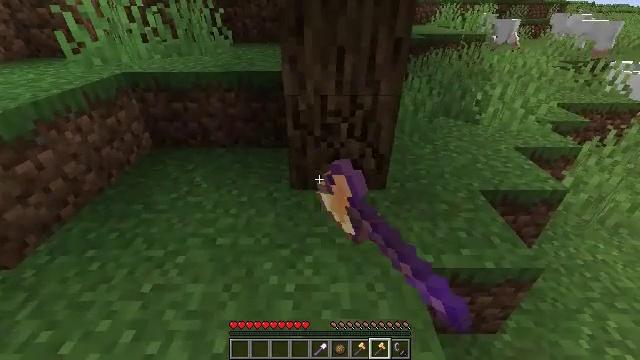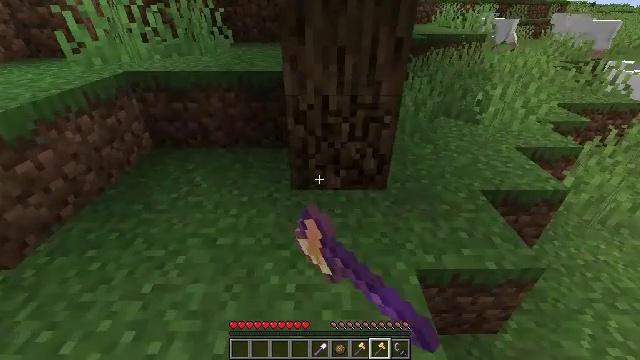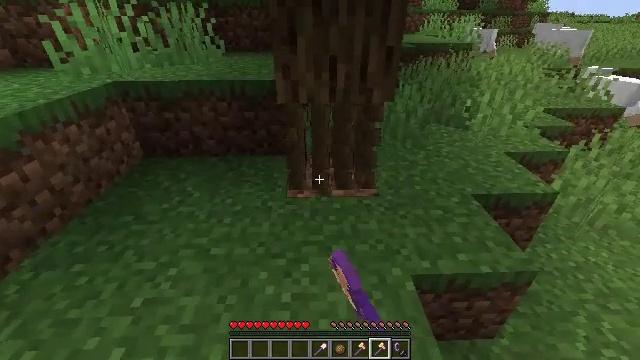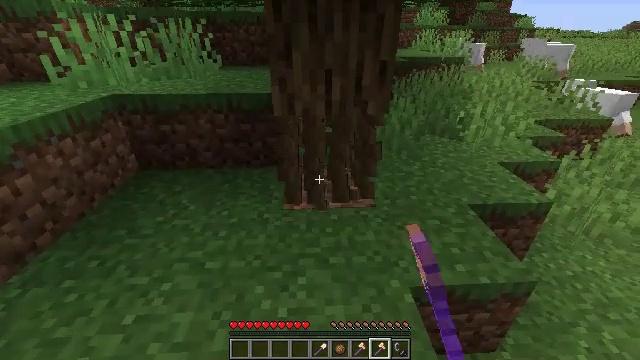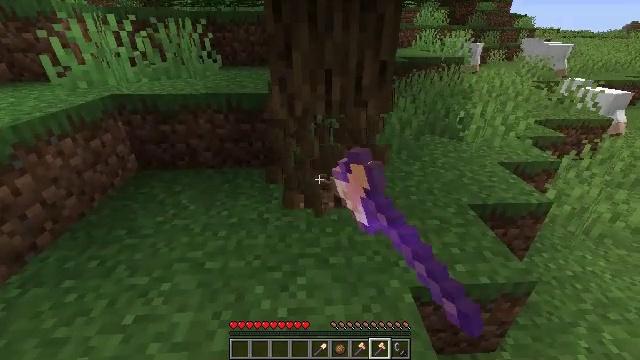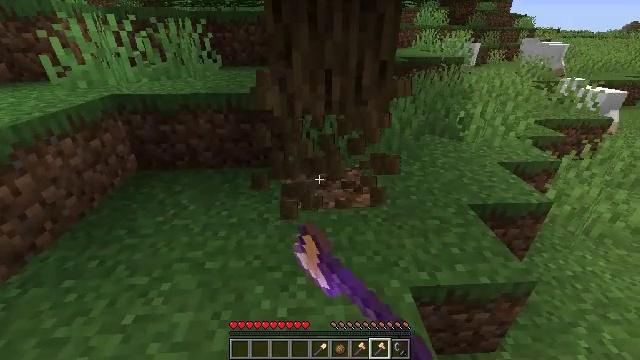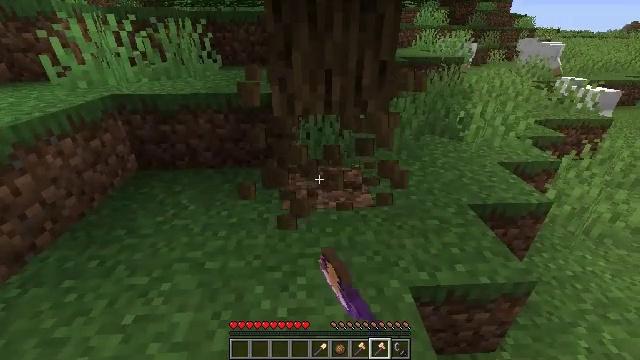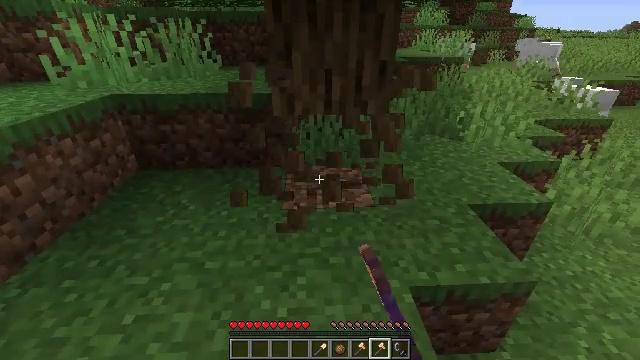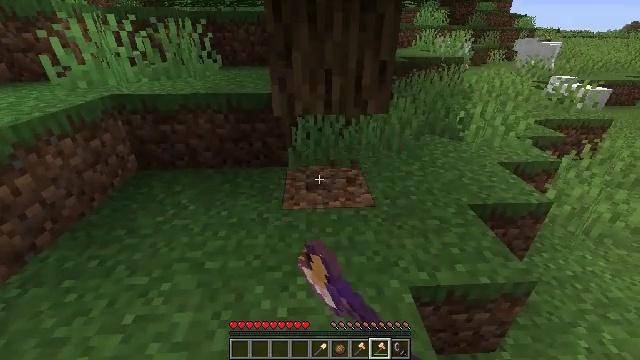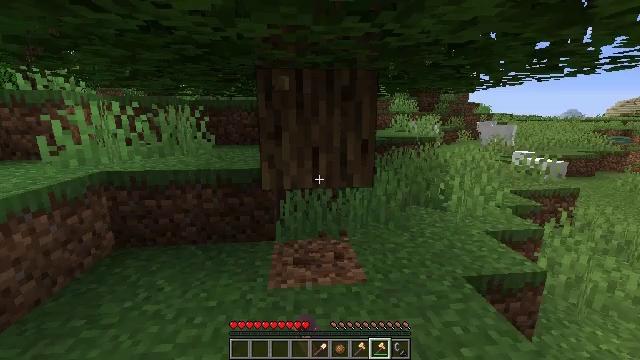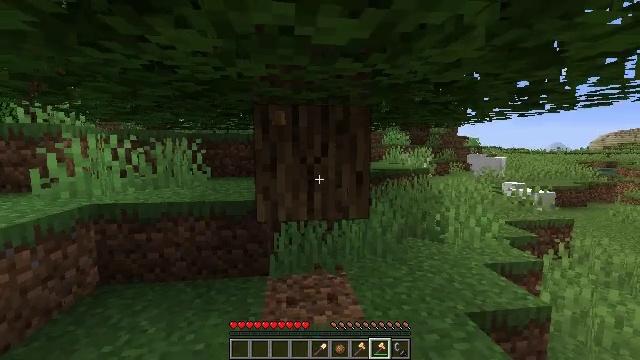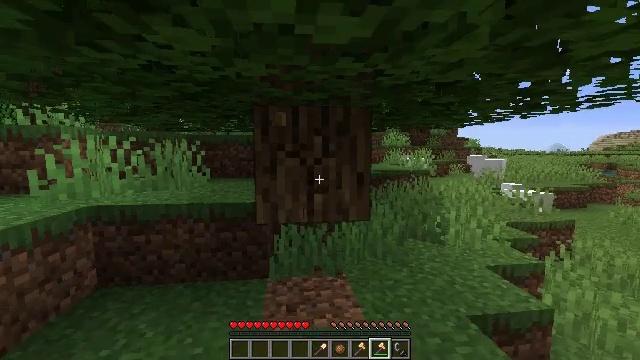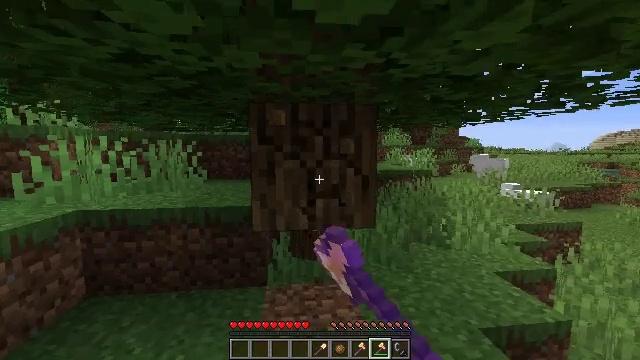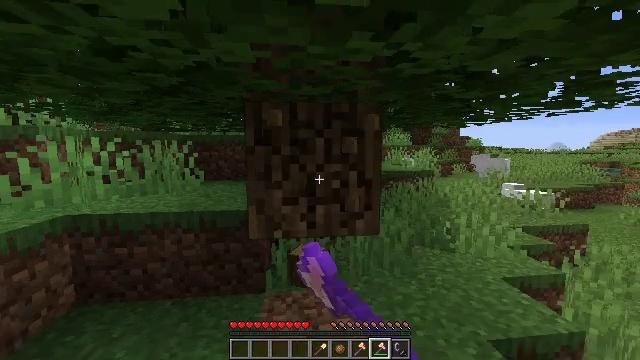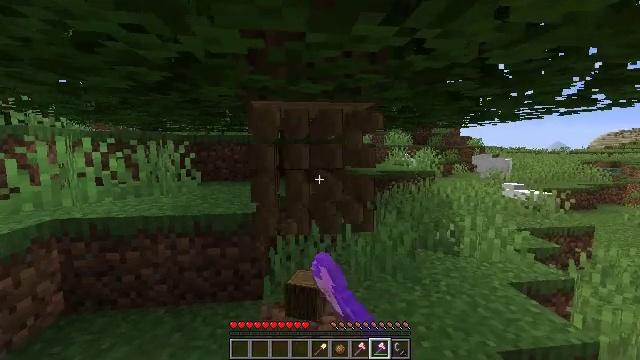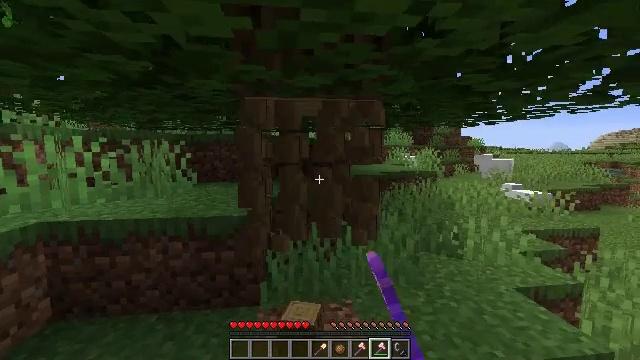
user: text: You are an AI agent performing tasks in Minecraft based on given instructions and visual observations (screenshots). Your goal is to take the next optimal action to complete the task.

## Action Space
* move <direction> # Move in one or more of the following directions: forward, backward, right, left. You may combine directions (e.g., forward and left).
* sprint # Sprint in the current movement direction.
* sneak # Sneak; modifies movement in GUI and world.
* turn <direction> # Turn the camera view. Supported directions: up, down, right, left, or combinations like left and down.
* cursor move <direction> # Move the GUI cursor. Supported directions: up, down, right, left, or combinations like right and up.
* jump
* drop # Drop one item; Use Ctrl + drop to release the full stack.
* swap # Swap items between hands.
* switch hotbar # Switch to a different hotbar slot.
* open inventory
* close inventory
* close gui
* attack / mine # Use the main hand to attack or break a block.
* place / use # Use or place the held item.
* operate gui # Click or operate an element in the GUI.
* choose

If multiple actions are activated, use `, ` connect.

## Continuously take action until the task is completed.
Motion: motion action
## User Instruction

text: Mine the oak log.
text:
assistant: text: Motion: attack / mine
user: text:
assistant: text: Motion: turn right and up, attack / mine
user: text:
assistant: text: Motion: turn up, attack / mine
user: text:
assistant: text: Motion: attack / mine
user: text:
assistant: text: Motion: attack / mine
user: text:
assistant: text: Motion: attack / mine
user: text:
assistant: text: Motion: attack / mine
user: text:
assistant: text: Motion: attack / mine
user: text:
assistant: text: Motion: turn right and up, attack / mine
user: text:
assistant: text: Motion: turn right and up, attack / mine
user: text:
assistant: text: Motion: move forward, attack / mine
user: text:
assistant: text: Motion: move forward, attack / mine
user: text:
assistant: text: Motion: move forward, attack / mine
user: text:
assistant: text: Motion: attack / mine
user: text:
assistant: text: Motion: attack / mine
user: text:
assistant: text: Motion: attack / mine
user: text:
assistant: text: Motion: attack / mine
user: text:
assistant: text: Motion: attack / mine
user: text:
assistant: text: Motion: attack / mine
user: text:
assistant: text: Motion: attack / mine
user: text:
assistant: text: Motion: move forward, turn up, attack / mine
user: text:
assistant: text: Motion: move forward, turn up, attack / mine
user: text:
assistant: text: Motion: move forward, turn up, attack / mine
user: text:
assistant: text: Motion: move forward, turn up, attack / mine
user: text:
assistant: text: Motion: move forward, turn up, attack / mine
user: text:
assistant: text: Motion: move forward, turn up, attack / mine
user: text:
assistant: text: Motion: turn right and up, attack / mine
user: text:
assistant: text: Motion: attack / mine
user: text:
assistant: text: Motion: attack / mine
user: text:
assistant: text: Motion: attack / mine